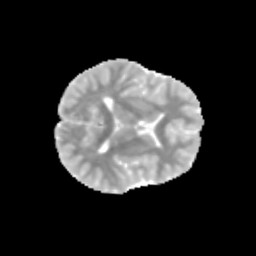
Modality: MD
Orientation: axial
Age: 9
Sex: male
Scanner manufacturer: siemens
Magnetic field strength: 3 T
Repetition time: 3.8 s
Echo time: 0.07 s